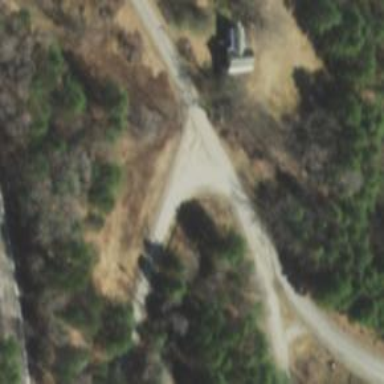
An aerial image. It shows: Stop road.